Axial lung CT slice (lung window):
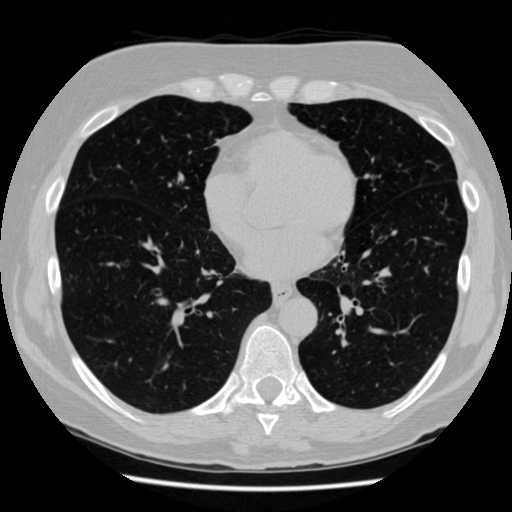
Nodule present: no